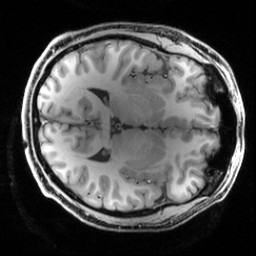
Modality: T1w
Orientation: axial
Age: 29
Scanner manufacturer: siemens
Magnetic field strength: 3 T
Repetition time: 2.5 s
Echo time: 0.00444 s